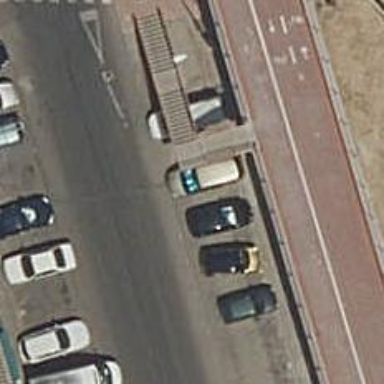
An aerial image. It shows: Road with steps.